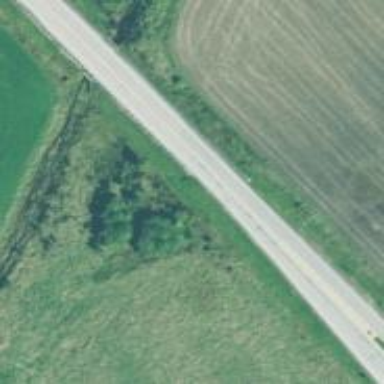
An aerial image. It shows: Primary highway.